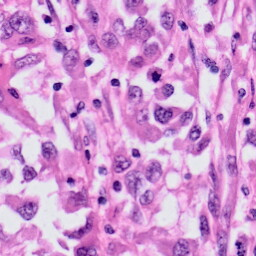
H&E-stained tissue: Skin